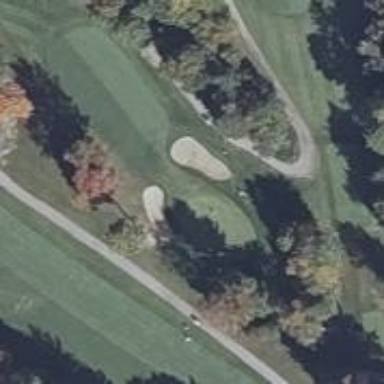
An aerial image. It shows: View of golf hole.